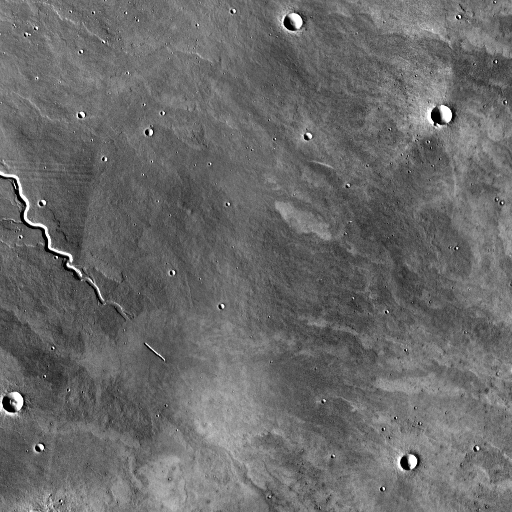
Crater classes present: Background, Other